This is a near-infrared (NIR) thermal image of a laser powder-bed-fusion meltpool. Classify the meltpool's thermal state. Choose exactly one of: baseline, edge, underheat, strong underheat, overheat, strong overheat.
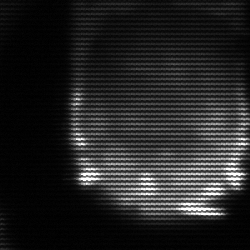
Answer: edge